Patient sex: M
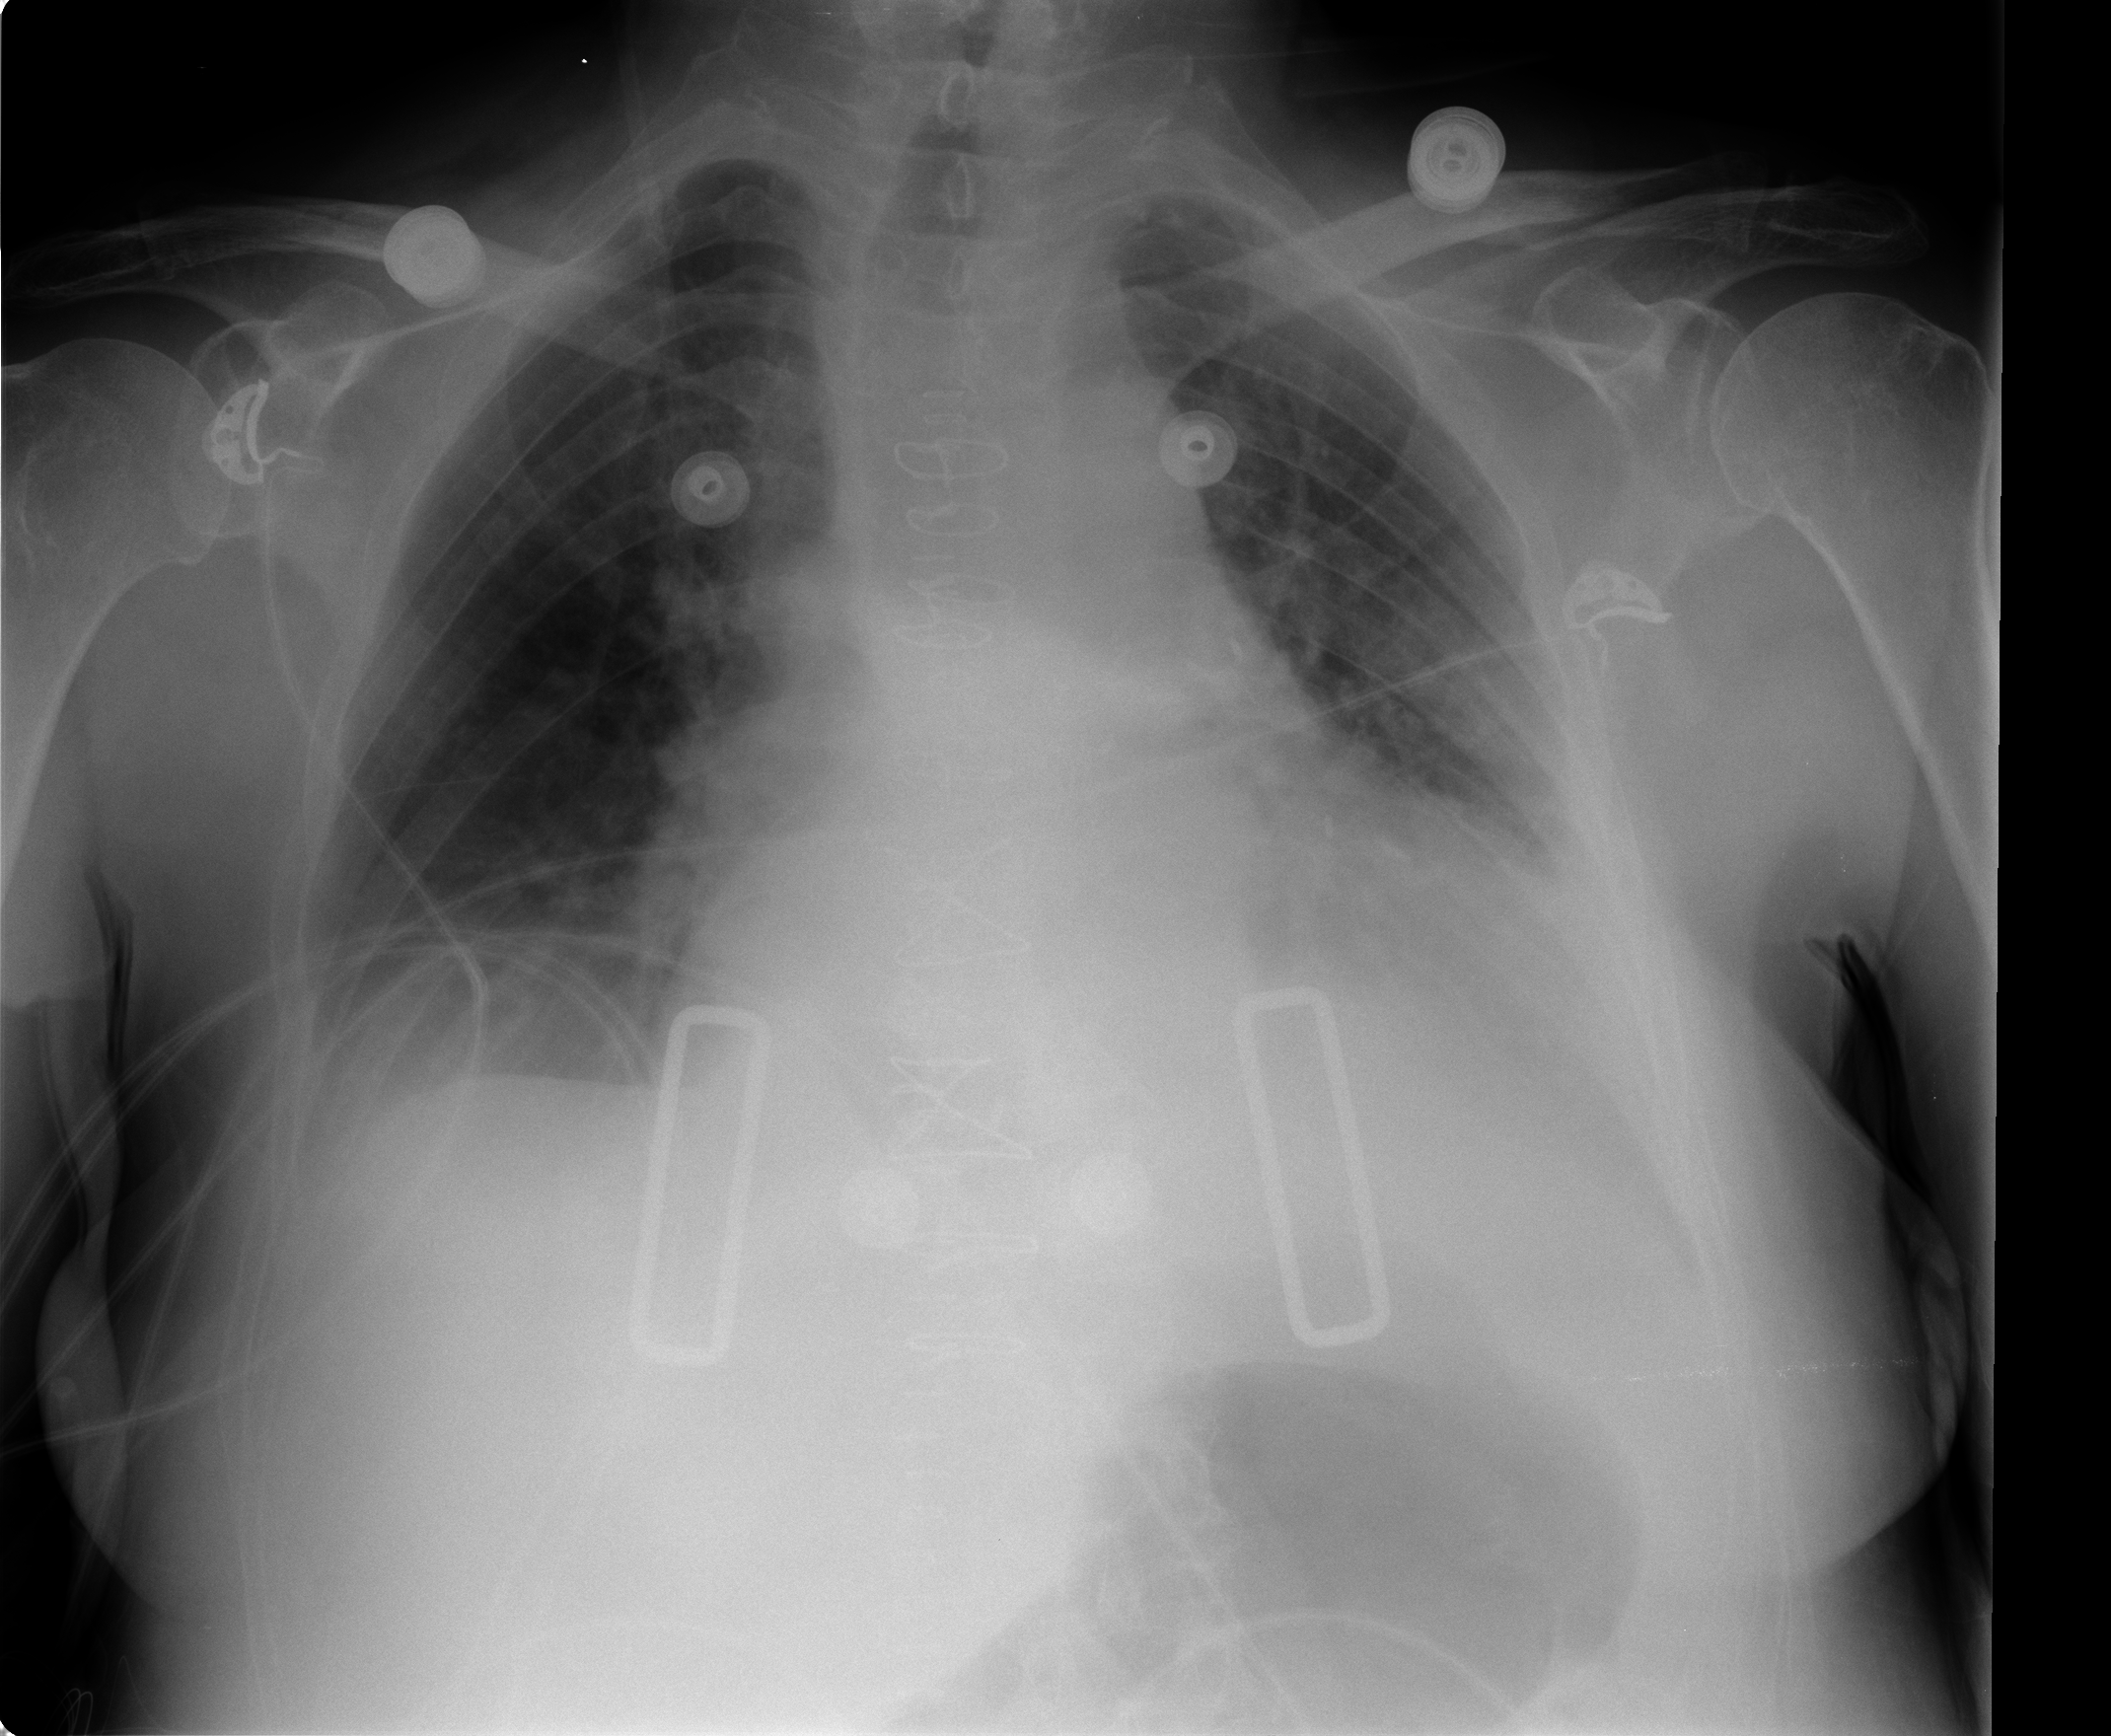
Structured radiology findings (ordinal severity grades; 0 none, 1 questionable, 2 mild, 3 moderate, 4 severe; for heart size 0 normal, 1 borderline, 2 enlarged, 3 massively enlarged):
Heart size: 2
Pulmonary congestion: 2
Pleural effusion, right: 2
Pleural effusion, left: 2
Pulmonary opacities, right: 1
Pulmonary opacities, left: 2
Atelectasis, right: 1
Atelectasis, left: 2